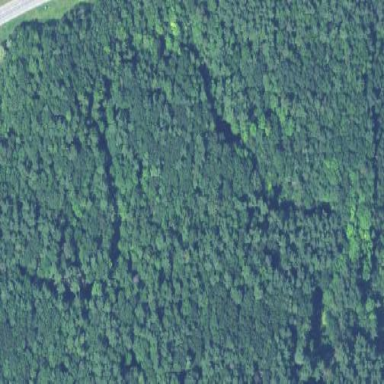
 providing protection to the lush greenery."